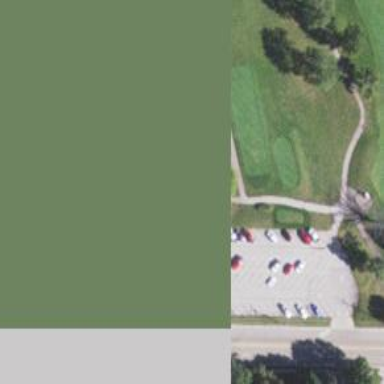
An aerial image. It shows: Service road used as golf cart path.